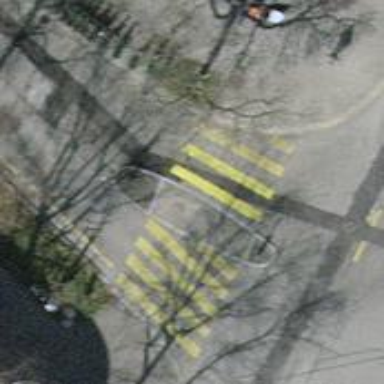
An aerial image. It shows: Marked zebra crossing with island in the middle.